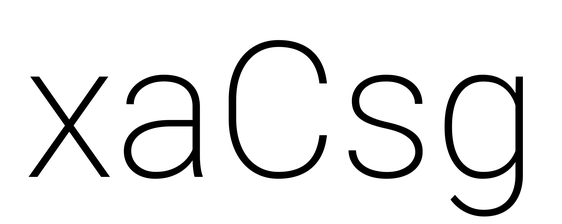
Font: Roboto_ExtraLight